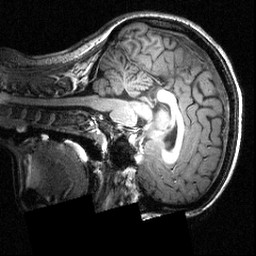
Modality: T1w
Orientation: sagittal
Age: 24
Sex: female
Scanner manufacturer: siemens
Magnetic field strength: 3.951 T
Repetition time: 1.5 s
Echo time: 0.00335 s